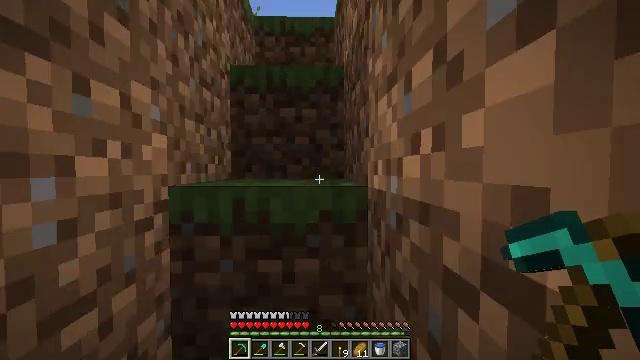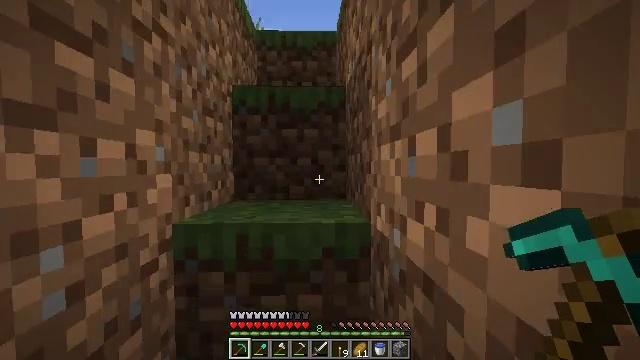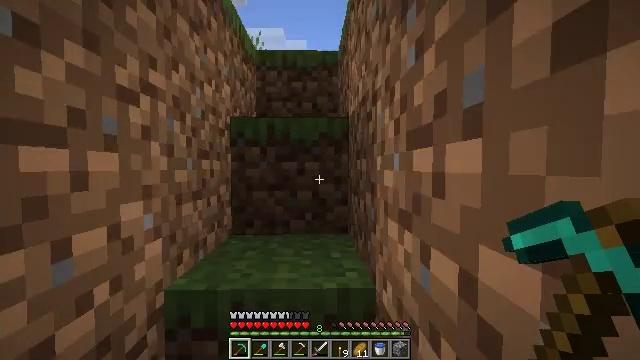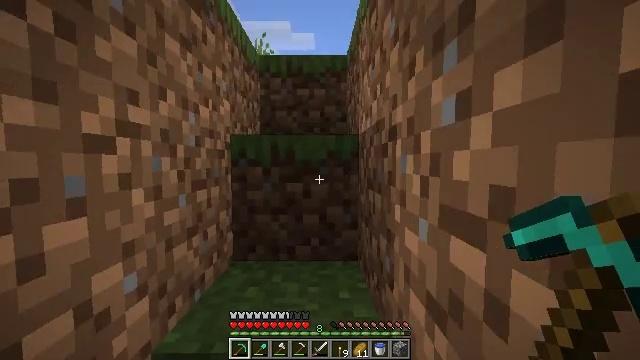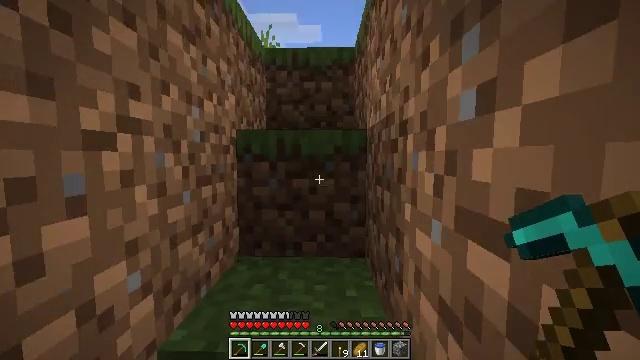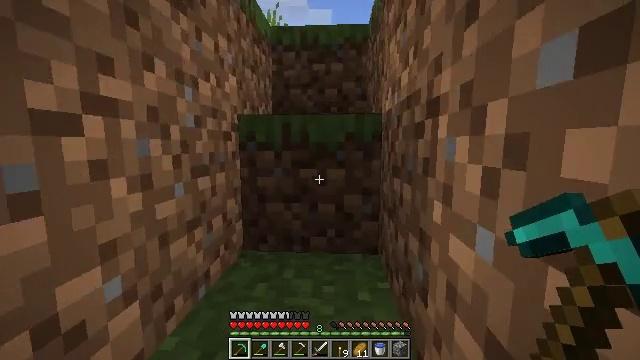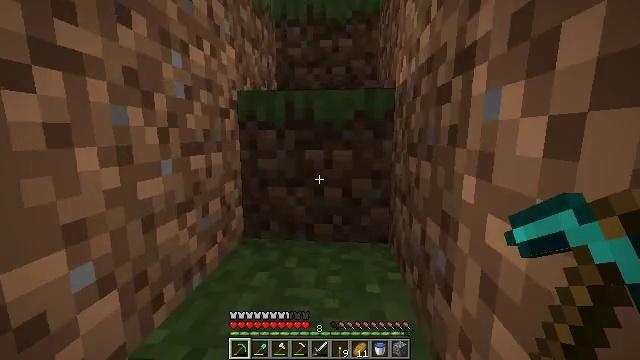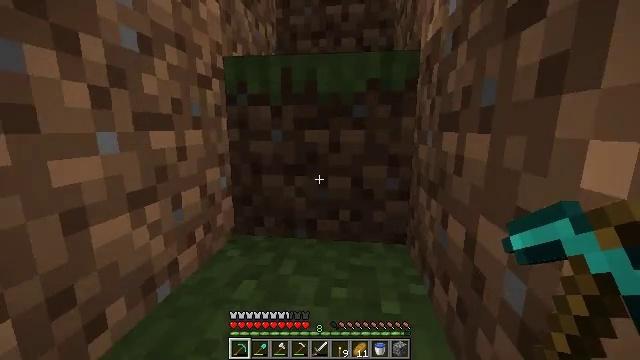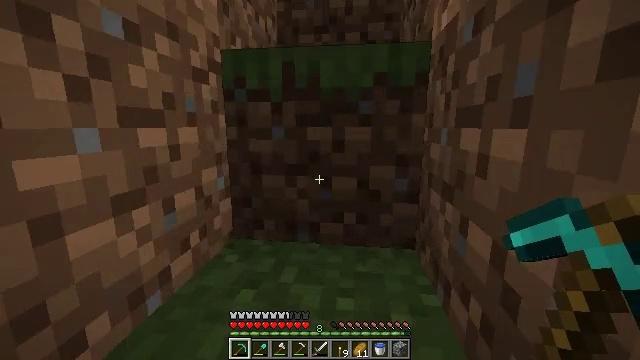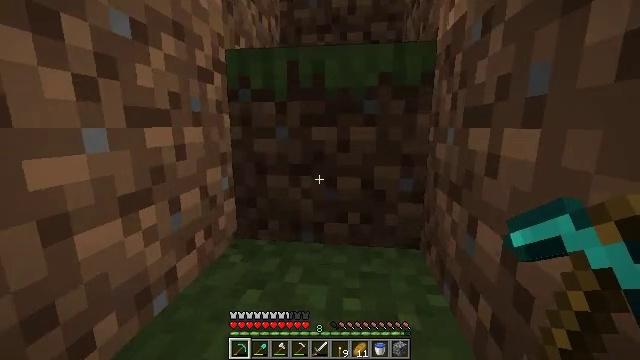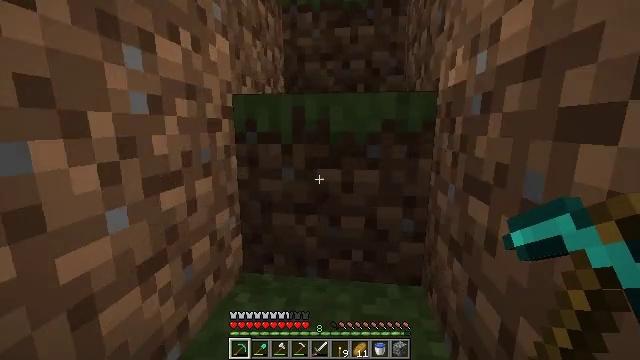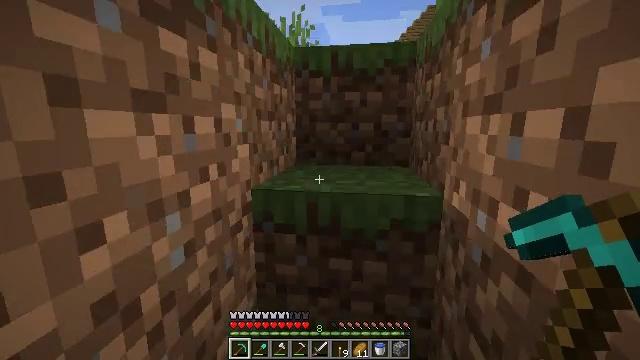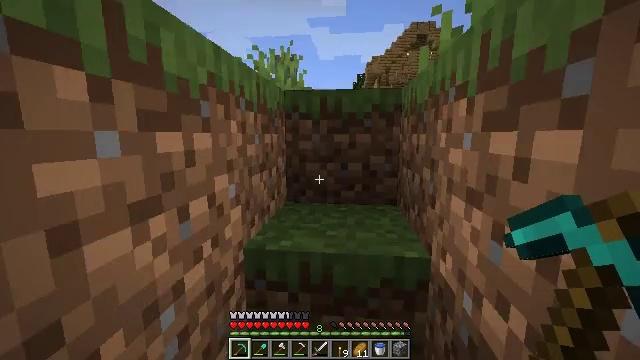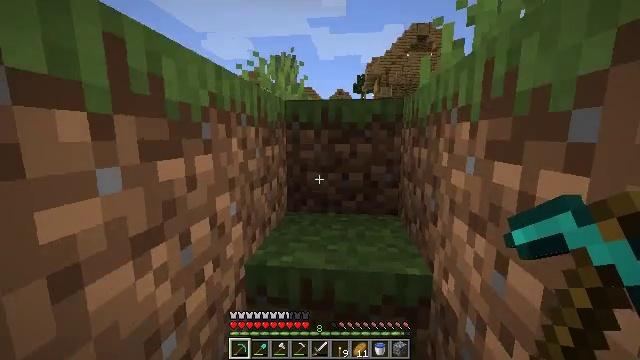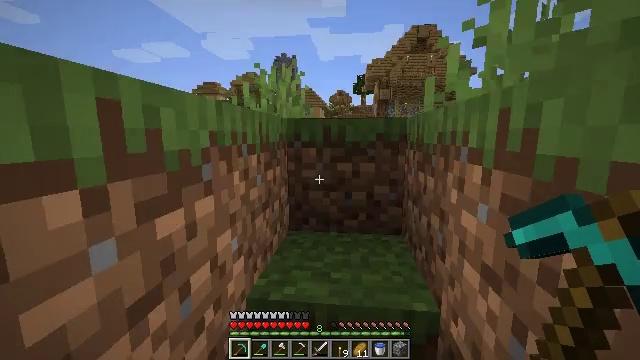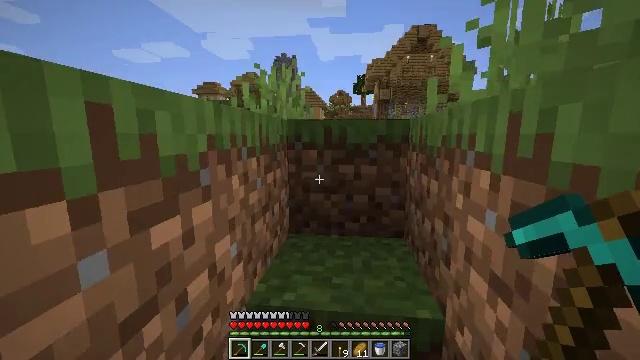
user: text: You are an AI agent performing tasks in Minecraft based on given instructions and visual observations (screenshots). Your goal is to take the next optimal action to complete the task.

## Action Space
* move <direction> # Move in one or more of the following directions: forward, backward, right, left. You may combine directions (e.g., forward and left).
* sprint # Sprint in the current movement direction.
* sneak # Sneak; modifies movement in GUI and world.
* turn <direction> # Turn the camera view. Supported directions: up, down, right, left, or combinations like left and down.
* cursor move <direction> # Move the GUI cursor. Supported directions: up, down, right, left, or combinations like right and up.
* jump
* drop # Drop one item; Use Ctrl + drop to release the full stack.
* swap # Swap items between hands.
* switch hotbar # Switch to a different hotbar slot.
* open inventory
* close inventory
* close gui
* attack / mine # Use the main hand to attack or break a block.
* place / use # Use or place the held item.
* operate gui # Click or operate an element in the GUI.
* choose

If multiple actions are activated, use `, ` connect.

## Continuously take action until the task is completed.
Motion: motion action
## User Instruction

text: Make sure you have the right materials to craft an enchanting table.
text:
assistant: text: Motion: move forward, jump
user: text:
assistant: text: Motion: move forward, jump
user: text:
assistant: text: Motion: move forward, turn left and down, jump
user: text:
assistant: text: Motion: move forward, turn left and down, jump
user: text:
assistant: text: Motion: move forward, turn left and down, jump
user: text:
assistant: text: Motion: move forward, turn left and down, jump
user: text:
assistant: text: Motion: move forward, turn left and down, jump
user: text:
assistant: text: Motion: move forward, jump
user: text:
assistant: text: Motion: move forward, jump
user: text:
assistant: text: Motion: move forward, jump
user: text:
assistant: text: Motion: move forward, turn left, jump
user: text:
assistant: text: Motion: move forward, turn right and up, jump
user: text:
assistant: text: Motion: move forward, jump
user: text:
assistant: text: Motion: move forward, jump
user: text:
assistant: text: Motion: move forward, jump
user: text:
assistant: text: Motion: move forward, jump
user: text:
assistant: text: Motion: move forward, jump
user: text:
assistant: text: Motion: move forward, jump
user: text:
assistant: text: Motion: move forward, jump
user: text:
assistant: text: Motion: move forward, jump
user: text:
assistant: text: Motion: move forward, jump
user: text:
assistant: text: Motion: move forward, turn right and down, jump
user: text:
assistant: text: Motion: move forward, turn right and down, jump
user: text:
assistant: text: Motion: move forward, turn down, jump
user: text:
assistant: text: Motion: move forward, jump
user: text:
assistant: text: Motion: move forward, jump
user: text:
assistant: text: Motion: move forward, jump
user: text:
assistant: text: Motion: move forward, jump
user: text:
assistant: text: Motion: move forward, turn left, jump
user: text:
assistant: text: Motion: move forward, turn left, jump